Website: apple
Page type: account-selection
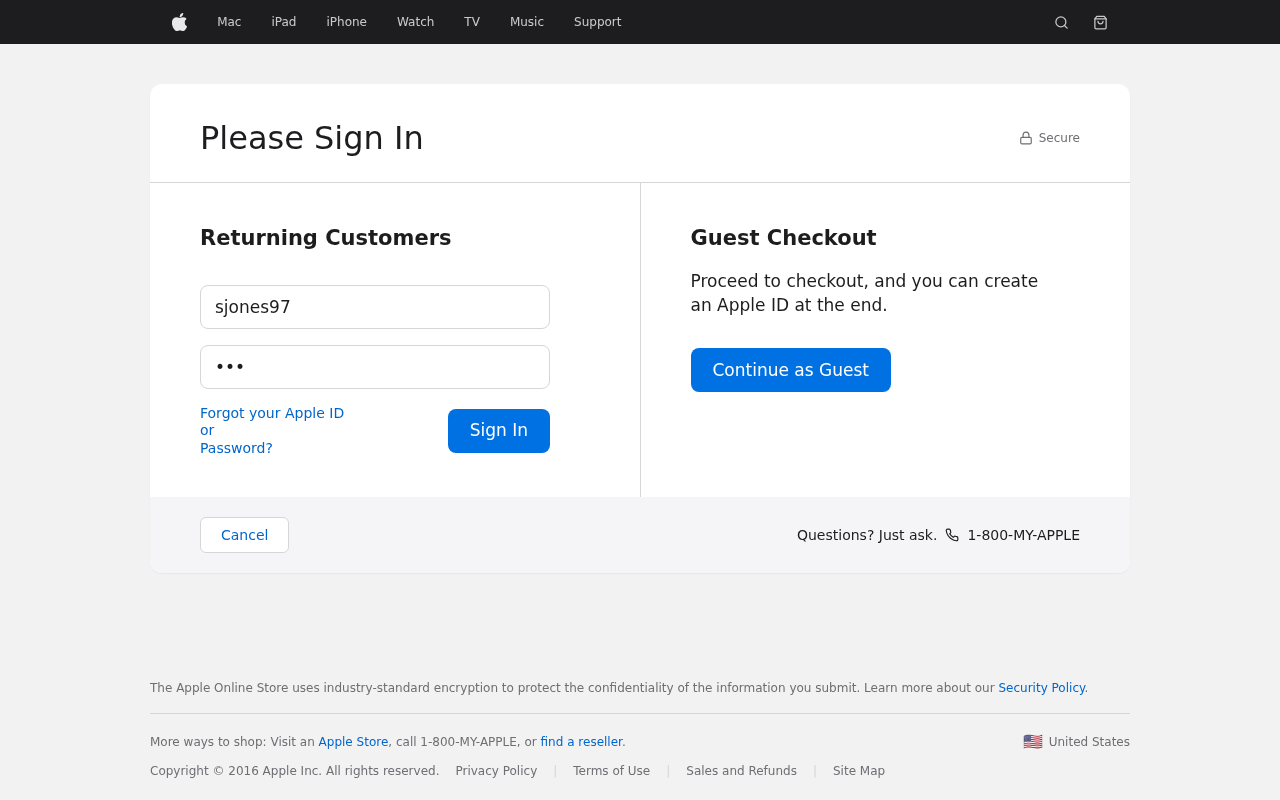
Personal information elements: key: PII_LOGIN_USERNAME
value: sjones97